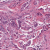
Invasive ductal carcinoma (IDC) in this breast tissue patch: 1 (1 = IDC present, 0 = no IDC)